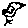
Label: bird